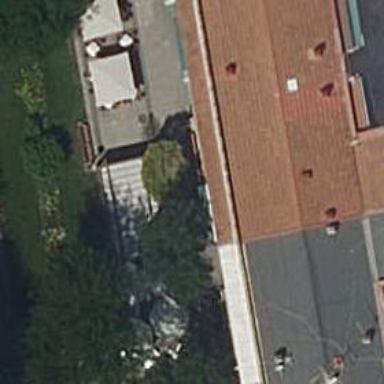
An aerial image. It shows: Cafe.